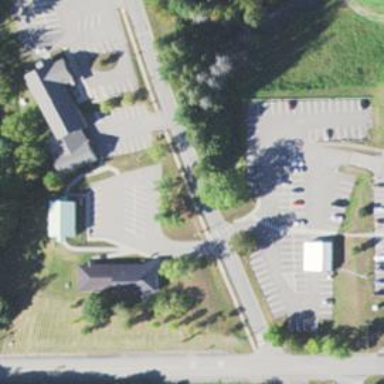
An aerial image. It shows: Parking space.